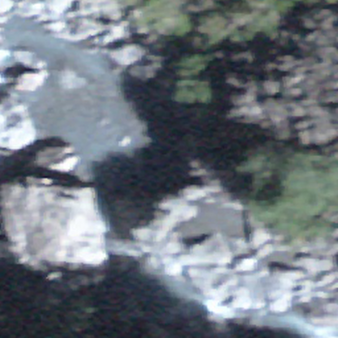
Label: bouldering_area